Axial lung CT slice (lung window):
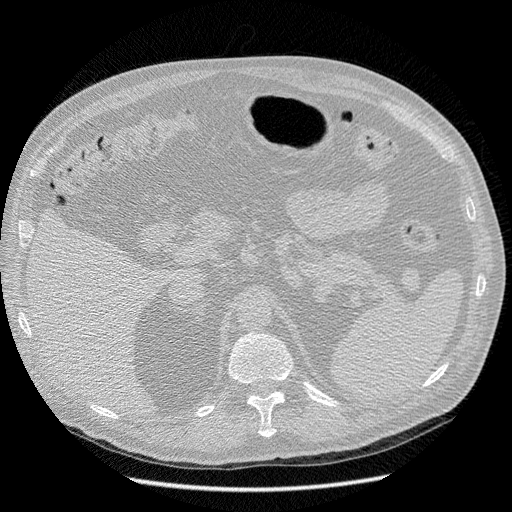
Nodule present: no